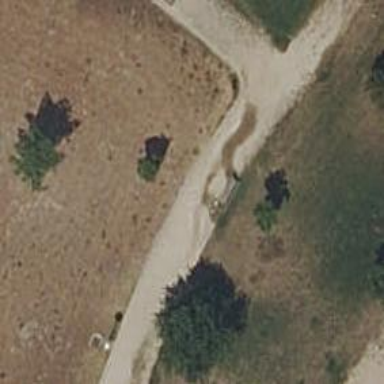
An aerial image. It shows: Dirt footway.